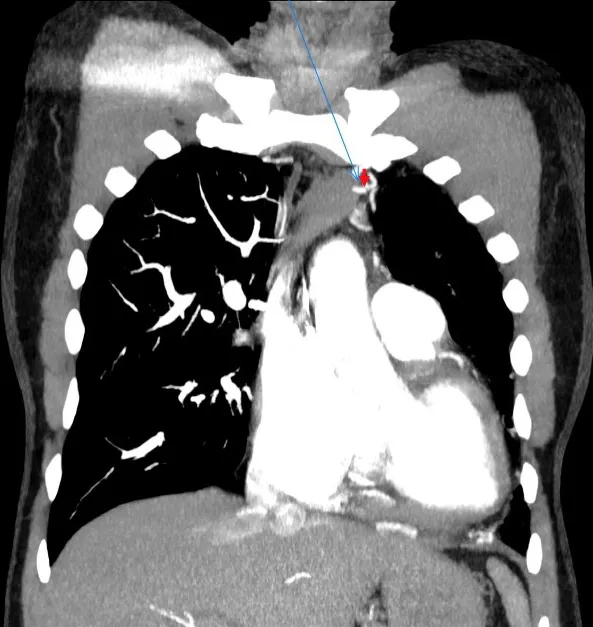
Collateral supply from the left subclavian artery.
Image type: radiology (ct)